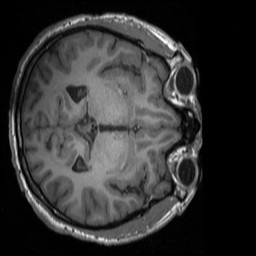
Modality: T1w
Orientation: axial
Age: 42
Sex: male
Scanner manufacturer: siemens
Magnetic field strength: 3 T
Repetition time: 1.9 s
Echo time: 0.00226 s